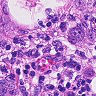
Metastatic tissue present: yes